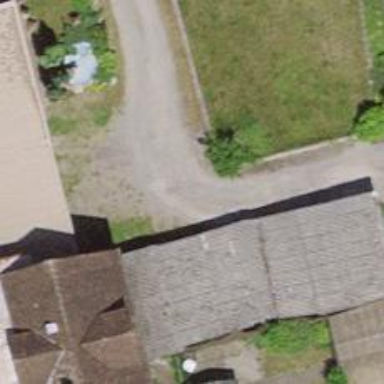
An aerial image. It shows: Driveway made of fine gravel.